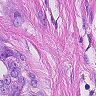
Metastatic tissue present: yes